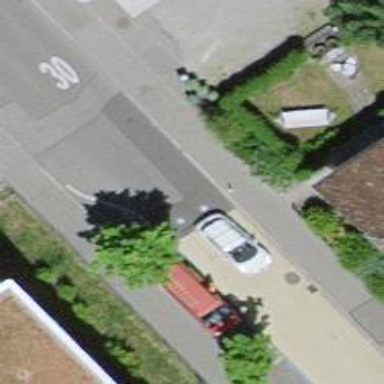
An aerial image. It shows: Living street with asphalt surface and sidewalks on both sides.